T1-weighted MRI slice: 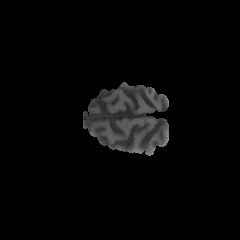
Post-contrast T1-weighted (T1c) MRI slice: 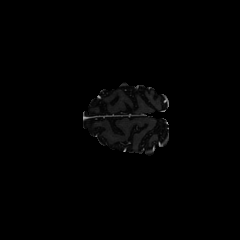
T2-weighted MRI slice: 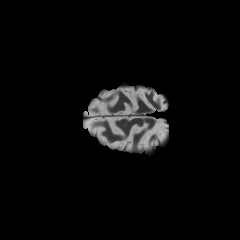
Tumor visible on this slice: no